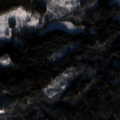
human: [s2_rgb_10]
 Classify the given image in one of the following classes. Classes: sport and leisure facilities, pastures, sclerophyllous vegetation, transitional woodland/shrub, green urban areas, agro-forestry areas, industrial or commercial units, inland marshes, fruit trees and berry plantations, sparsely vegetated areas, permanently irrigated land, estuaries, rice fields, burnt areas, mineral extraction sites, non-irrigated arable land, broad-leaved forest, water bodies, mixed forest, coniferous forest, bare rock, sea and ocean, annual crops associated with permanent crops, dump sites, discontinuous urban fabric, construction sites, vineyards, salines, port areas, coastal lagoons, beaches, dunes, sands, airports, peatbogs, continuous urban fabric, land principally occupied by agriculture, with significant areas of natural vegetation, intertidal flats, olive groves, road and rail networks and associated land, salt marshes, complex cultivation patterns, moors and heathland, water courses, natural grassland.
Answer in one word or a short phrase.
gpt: coniferous forest, mixed forest, transitional woodland/shrub